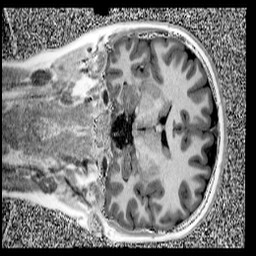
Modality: UNIT1
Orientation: coronal
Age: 12
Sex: male
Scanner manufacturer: siemens
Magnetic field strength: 3 T
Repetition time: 4 s
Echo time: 0.00299 s